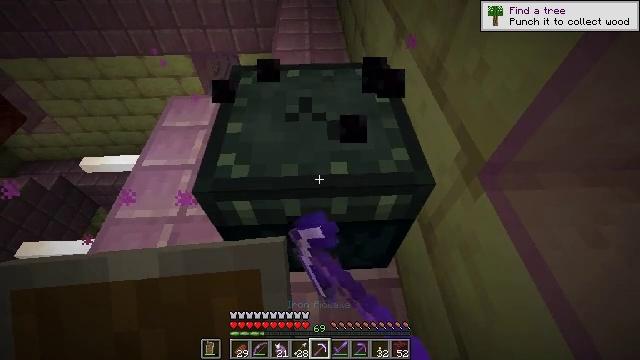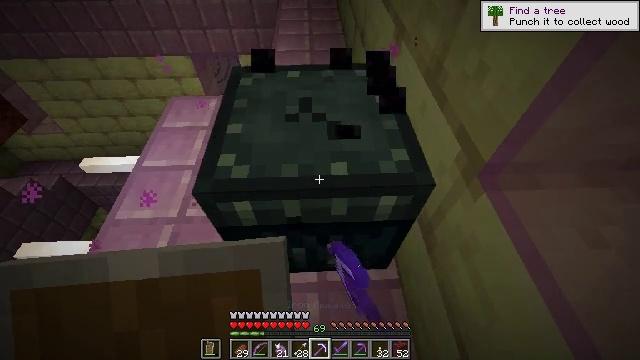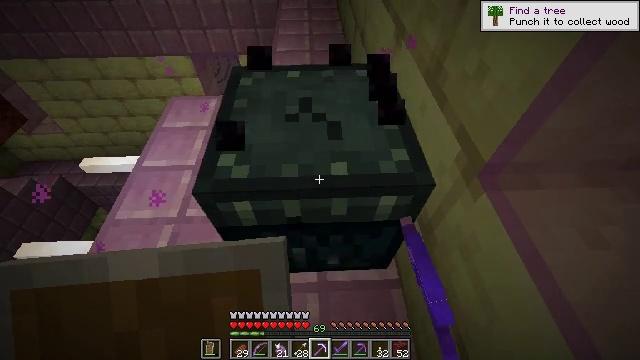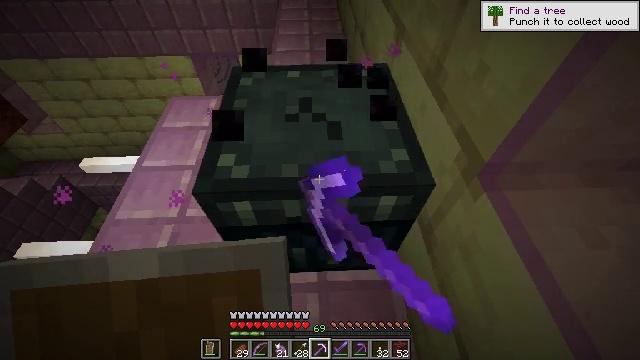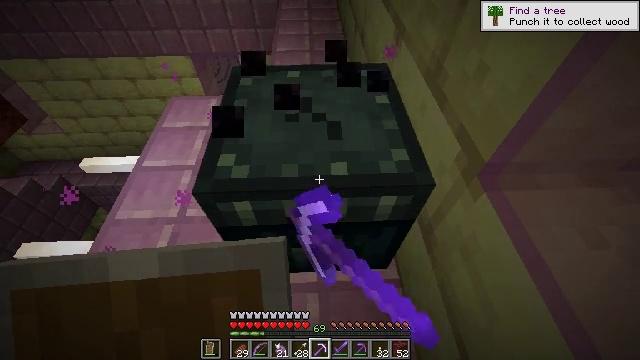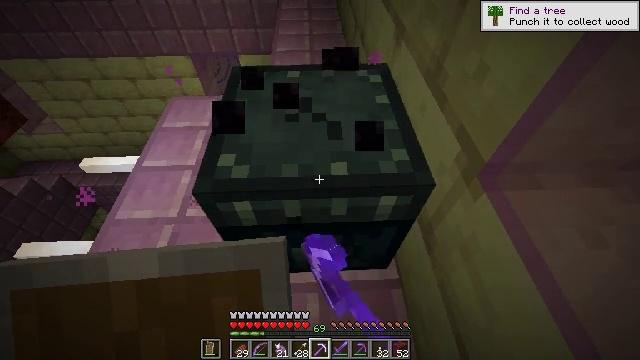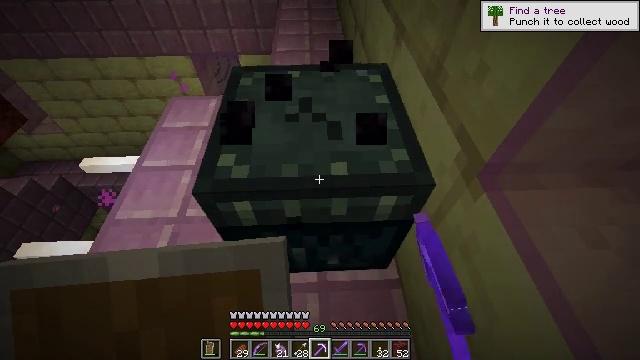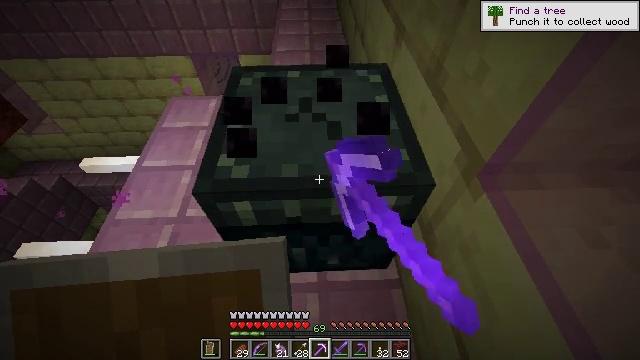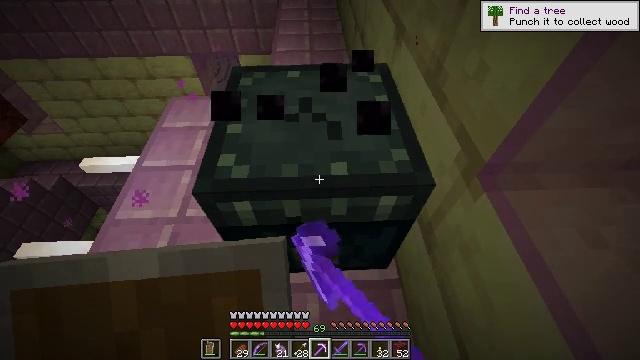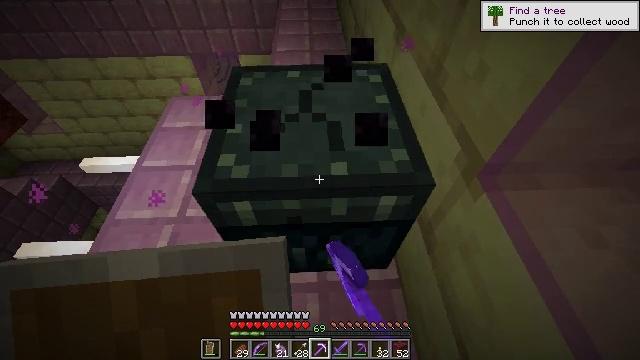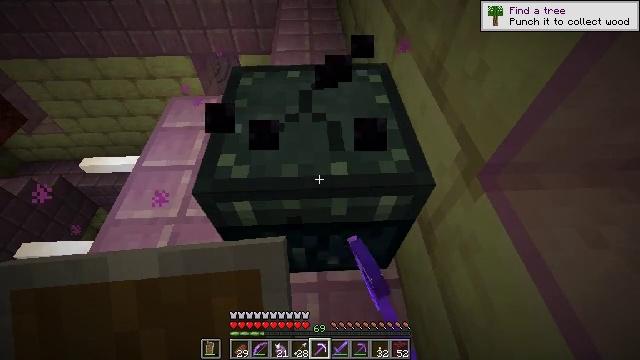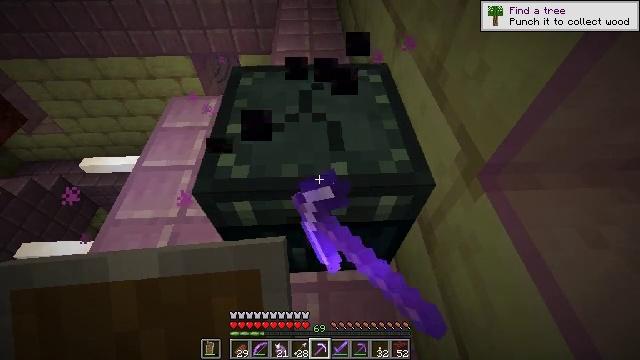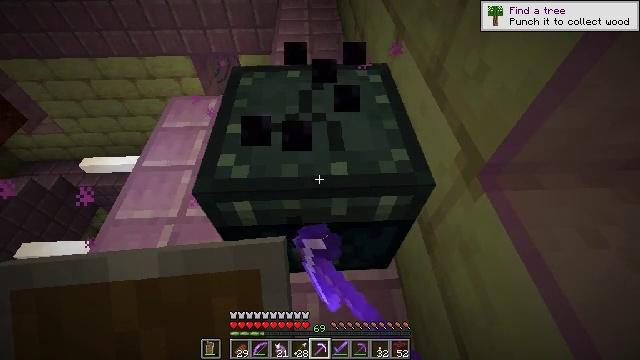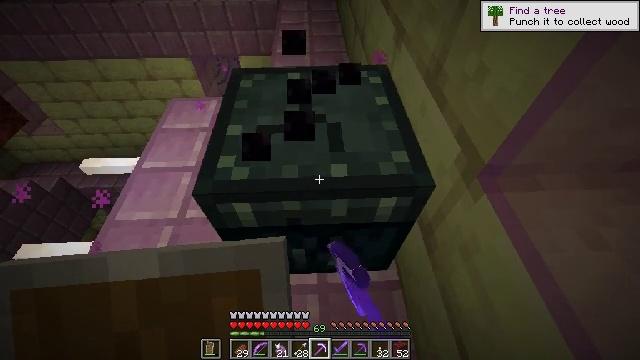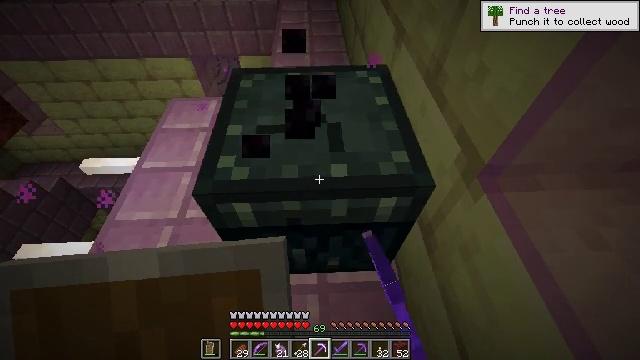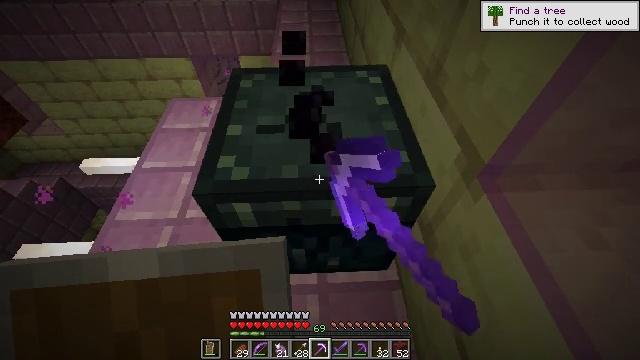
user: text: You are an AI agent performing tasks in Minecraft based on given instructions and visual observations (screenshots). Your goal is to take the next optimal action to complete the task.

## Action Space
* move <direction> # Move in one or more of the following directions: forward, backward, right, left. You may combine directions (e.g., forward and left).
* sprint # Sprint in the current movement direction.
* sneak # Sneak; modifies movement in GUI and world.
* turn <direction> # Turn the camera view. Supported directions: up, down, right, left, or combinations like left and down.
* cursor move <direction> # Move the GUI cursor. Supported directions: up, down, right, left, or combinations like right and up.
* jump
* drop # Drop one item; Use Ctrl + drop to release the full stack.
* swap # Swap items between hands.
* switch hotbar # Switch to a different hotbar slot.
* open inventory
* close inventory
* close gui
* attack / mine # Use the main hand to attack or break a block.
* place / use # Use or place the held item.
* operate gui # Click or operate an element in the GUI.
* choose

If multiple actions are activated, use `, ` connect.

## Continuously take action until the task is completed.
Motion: motion action
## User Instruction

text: Break the ender chest to move it.
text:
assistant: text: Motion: attack / mine
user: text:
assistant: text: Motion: attack / mine
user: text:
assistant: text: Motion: attack / mine
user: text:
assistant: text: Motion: attack / mine
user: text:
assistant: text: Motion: attack / mine
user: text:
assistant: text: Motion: attack / mine
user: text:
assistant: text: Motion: attack / mine
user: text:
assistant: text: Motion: attack / mine
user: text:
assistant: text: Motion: attack / mine
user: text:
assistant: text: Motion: attack / mine
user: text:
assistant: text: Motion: attack / mine
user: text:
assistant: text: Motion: attack / mine
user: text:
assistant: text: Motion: attack / mine
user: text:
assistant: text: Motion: attack / mine
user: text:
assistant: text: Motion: attack / mine
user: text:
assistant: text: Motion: attack / mine
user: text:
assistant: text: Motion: attack / mine
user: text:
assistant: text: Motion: attack / mine
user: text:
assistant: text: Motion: attack / mine
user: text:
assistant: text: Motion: attack / mine
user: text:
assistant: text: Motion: attack / mine
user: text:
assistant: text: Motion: attack / mine
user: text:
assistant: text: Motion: attack / mine
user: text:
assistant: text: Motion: attack / mine
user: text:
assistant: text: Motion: attack / mine
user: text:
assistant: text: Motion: attack / mine
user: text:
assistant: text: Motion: attack / mine
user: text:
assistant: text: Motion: attack / mine
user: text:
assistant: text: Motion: attack / mine
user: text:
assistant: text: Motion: attack / mine